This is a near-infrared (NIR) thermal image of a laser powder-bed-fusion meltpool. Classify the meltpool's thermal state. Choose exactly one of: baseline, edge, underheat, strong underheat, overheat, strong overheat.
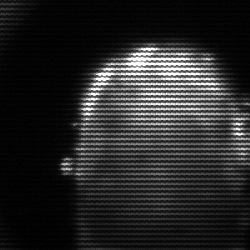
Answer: baseline